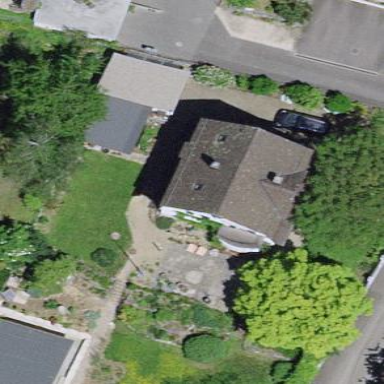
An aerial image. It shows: Detached building with gambrel roof shape.